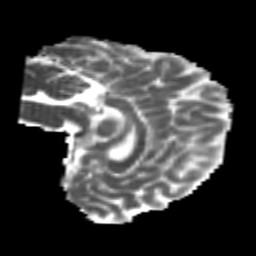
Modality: MD
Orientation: sagittal
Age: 21
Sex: female
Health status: healthy
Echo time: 0.074 s